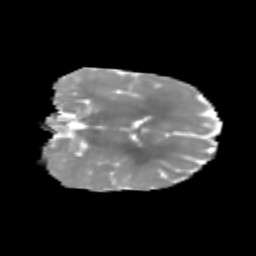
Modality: MD
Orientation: coronal
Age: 6
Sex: female
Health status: healthy